Question: I am trying simple script client socket. My code is following:
'''
import pickle
import socket
pole = ["mail","firewall","fria"]
c=False
while c==False:
try:
client = socket.socket ( socket.AF_INET, socket.SOCK_STREAM )
client.connect ( ( 'localhost', 1234 ) )
print("established")
c=True
except:
print(".")
i = (len(pole)-1)
while i>=0:
client.send(pickle.dumps(pole[i]))
pole.remove(pole[i])
i-=1
client.close()
'''
On the other side is "forever" server. But server receive only one piece of data. Why no all of field? Client "while" loop should run 3times, so it should send all of them (["mail","firewall","fria"]). Here is server output:

And then client is ended. Why? Client should end after sending all data. Why is after one sending connection closed?
Thanks for help
Edited ---> server.py:
'''
import pickle
import socket
updated_data = []
server = socket.socket ( socket.AF_INET, socket.SOCK_STREAM )
server.bind ( ( '', 1234 ) )
server.listen ( 5 )
while 1:
channel, details = server.accept()
print ('Received connection:', details [ 0 ])
updated_data.append(pickle.loads(channel.recv(1024)))
print (updated_data)
channel.close()
'''
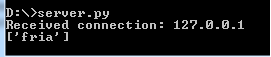
Answer: I've just tested your code and it revealed that all the messages you 'send()' from loop is being received by server as a single one and 'pickle' loads only first of them. Basically, the received message is
'''
b'EURXfriaq.EURXfirewallq.EURXmailq.'
'''
As you can see, all of the 'pole' elements are in this string - that means that client sends all data before the connection closes and the server receives all data from the client.
The solution is to (to set up messages' boundaries) the messages. This problem is relatively widely known (Google search results for <URL>.
I find <URL> very helpful. It says:
> There are two approaches commonly used for message framing: length
prefixing and delimiters.Length prefixing prepends each message with the length of that
message. The format (and length) of the length prefix must be
explicitly stated; "4-byte signed little-endian" (i.e., "int" in C#)
is a common choice. To send a message, the sending side first converts
the message to a byte array and then sends the length of the byte
array followed by the byte array itself.Receiving a length-prefixed message is harder, because of the
possibility of partial receives. First, one must read the length of
the message into a buffer until the buffer is full (e.g., if using
"4-byte signed little-endian", this buffer is 4 bytes). Then one
allocates a second buffer and reads the data into that buffer. When
the second buffer is full, then a single message has arrived, and one
goes back to reading the length of the next message.Delimiters are more complex to get right. When sending, any delimiter
characters in the data must be replaced, usually with an escaping
function. The receiving code cannot predict the incoming message size,
so it must append all received data onto the end of a receiving
buffer, growing the buffer as necessary. When a delimiter is found,
the receiving side can apply an unescaping function to the receiving
buffer to get the message. If the messages will never contain
delimiters, then one may skip the escaping/unescaping functions.
In your particular case I'd go with Python's 'list' (will act as "auto-delimited container"), serialized with 'pickle' and therefore I'll have to change your code a bit.
'''
import pickle
import socket
pole = ["mail","firewall","fria"]
c = False
while not c:
try:
client = socket.socket ( socket.AF_INET, socket.SOCK_STREAM )
client.connect ( ( 'localhost', 1234 ) )
print("established")
c = True
except:
print(".")
# - i = (len(pole)-1)
# - import time
# - while i>=0:
# - client.send(pickle.dumps(pole[i]))
# - pole.remove(pole[i])
# - i-=1
# +
client.send(pickle.dumps(pole))
client.close()
'''
'''
import pickle
import socket
updated_data = []
server = socket.socket ( socket.AF_INET, socket.SOCK_STREAM )
server.bind ( ( '', 1234 ) )
server.listen ( 5 )
while 1:
channel, details = server.accept()
print ('Received connection:', details[0])
data = channel.recv(1024)
if data:
# Deserialize
data = pickle.loads(data)
# We're able to extend the list with another list:
# [1, 2, 3].extend([4, 5, 6]) is [1, 2, 3, 4, 5, 6]
updated_data.extend(data)
print(updated_data)
channel.close()
'''
Now the code works and the server prints
'''
Received connection: 127.0.0.1
['mail', 'firewall', 'fria']
'''
and 'updated_data' grow as expected.